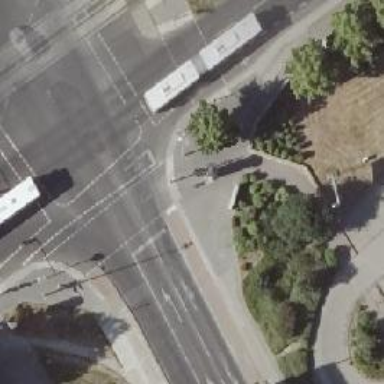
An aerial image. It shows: Road with traffic signals.